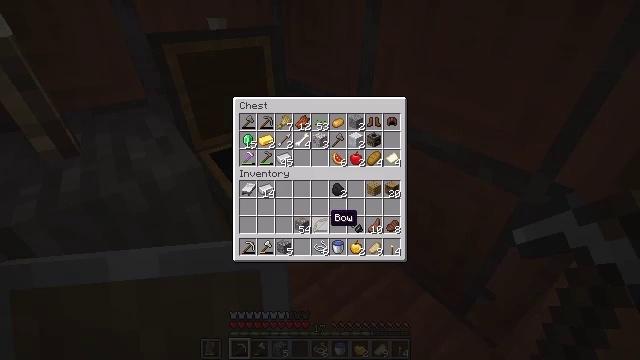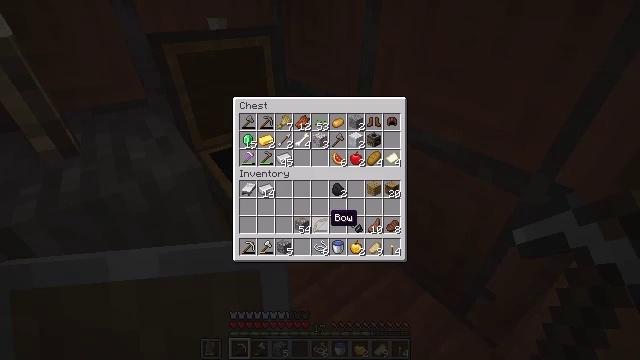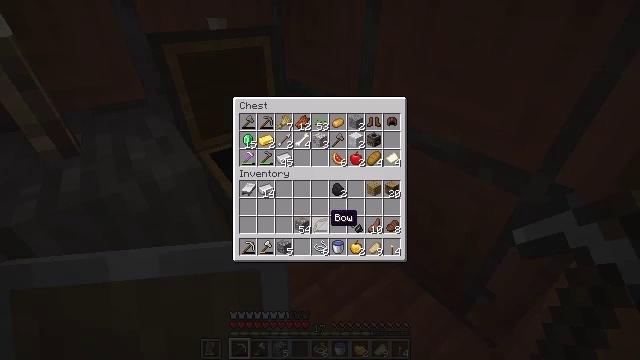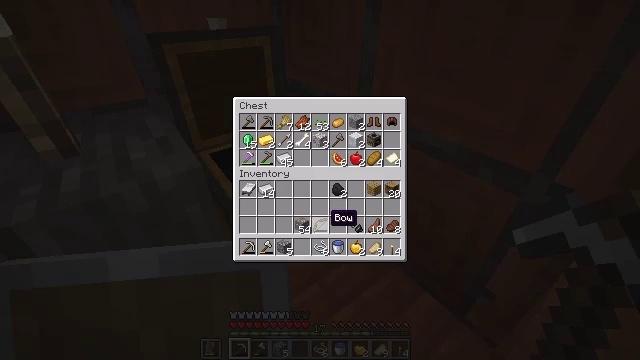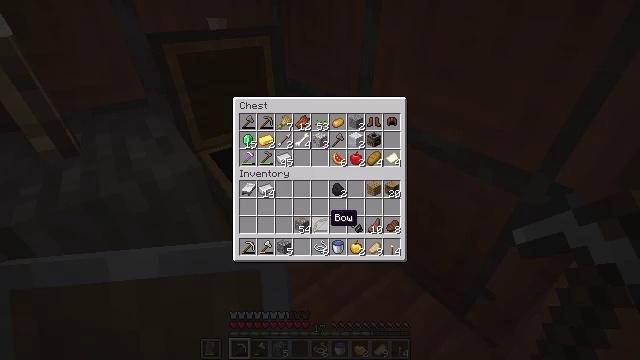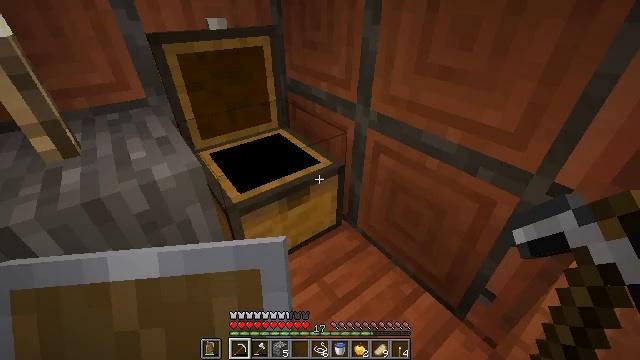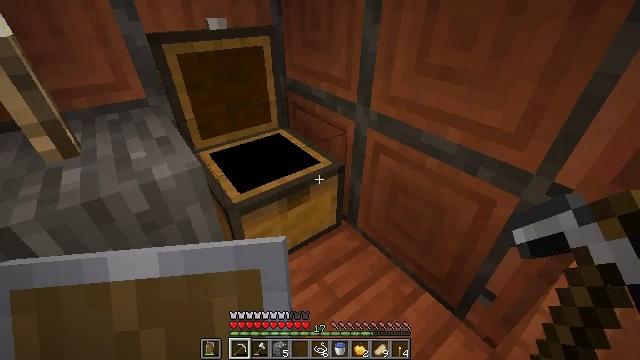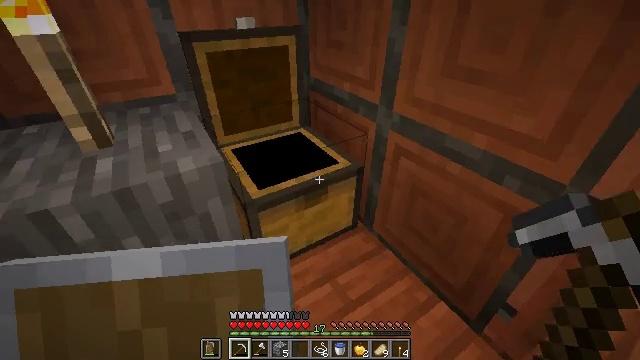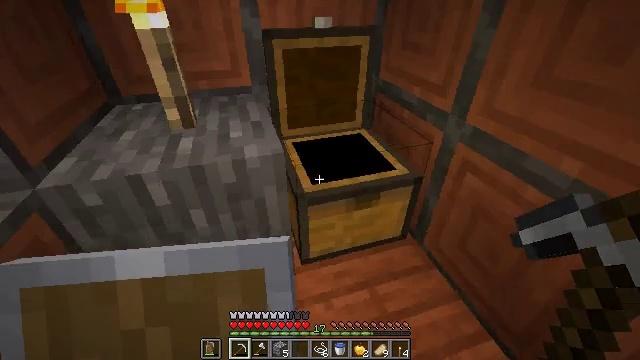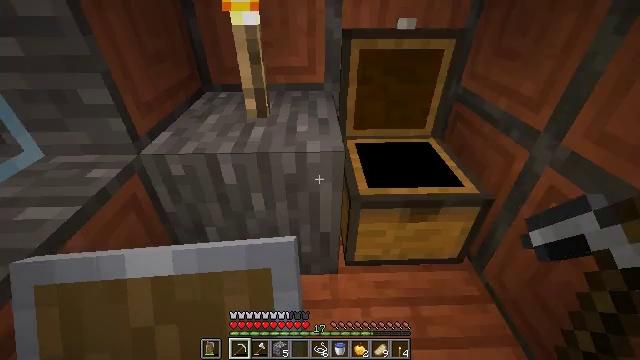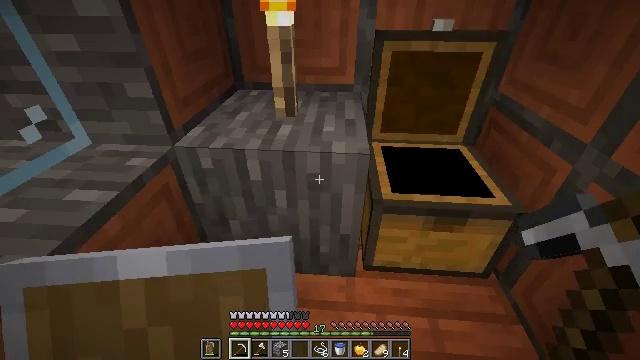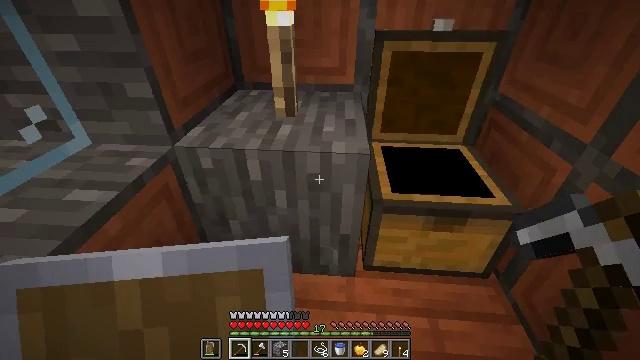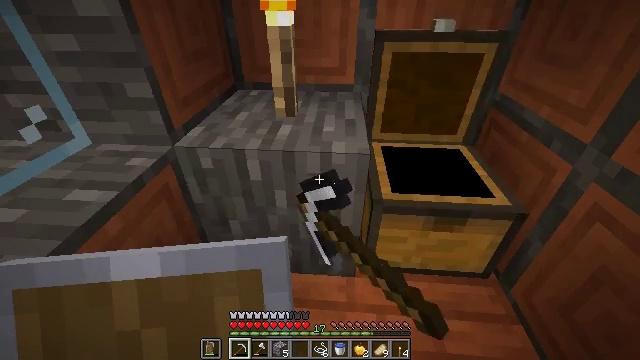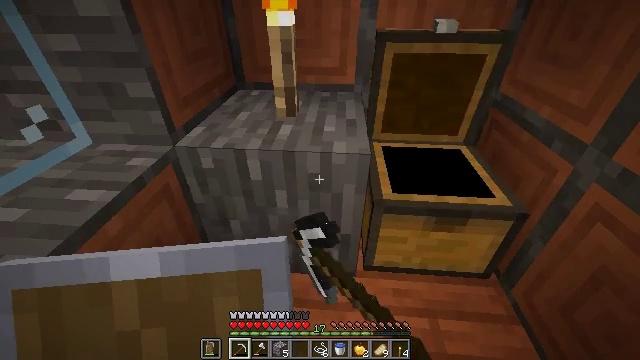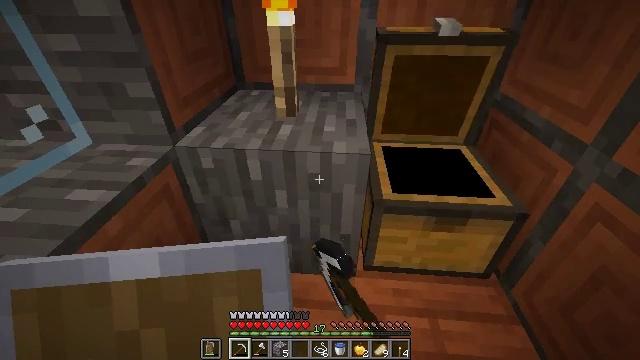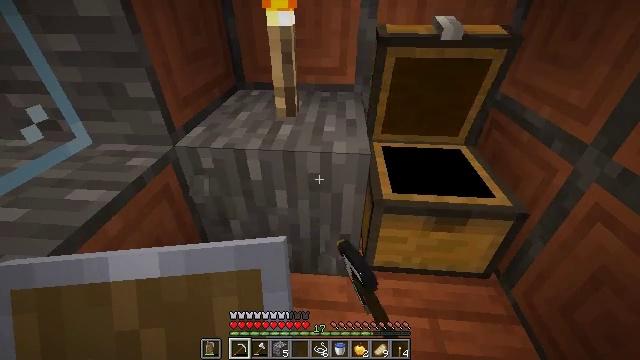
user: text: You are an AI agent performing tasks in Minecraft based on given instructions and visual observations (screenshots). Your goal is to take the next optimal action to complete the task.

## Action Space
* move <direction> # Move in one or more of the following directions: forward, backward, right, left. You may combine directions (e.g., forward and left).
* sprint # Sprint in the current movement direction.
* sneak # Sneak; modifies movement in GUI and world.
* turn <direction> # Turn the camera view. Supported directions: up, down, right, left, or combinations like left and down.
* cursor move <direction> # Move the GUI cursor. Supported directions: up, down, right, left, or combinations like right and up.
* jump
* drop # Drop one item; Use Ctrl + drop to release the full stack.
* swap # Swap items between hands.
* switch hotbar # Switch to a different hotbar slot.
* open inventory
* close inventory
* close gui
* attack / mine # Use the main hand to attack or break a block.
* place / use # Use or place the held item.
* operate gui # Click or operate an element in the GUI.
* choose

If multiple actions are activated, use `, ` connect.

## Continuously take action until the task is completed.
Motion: motion action
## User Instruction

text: Gather acacia wood from a tree.
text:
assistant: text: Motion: no_op
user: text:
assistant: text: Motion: no_op
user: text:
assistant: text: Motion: no_op
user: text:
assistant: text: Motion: no_op
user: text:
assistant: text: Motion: no_op
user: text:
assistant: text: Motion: close gui
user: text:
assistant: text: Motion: turn left
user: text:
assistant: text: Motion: turn left
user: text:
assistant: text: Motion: turn left
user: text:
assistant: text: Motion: turn left
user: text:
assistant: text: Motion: attack / mine
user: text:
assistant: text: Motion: attack / mine
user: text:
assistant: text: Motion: attack / mine
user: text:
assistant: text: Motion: attack / mine
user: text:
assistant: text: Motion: attack / mine
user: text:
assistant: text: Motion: attack / mine
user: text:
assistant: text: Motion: attack / mine
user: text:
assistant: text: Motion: attack / mine, switch to hotbar 2
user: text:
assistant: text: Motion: attack / mine, switch to hotbar 2
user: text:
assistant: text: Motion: attack / mine, switch to hotbar 2
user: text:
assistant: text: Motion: attack / mine
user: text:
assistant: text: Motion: attack / mine
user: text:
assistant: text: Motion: attack / mine
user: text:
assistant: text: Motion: attack / mine
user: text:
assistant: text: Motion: attack / mine
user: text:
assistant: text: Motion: attack / mine
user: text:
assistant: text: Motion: attack / mine
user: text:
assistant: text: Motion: attack / mine
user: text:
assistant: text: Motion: attack / mine
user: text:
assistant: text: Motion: attack / mine